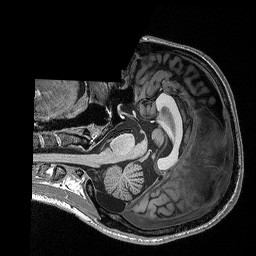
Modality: T1w
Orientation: axial